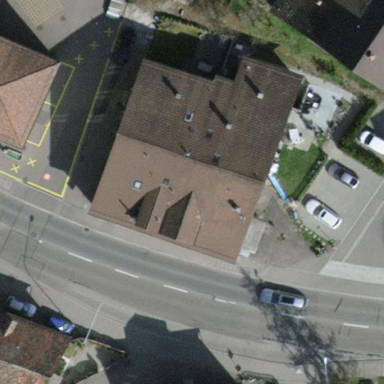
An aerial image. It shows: House that also functions as restaurant.